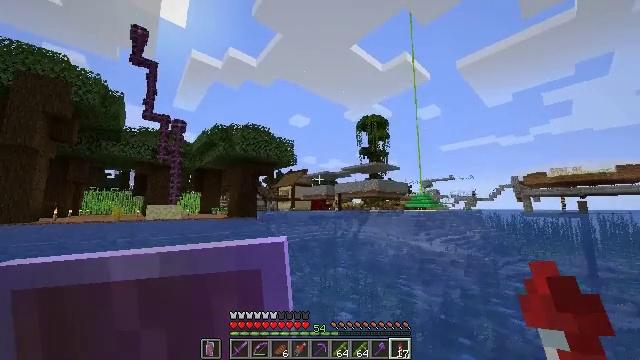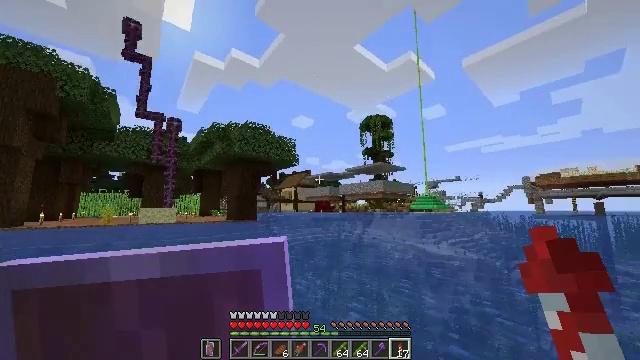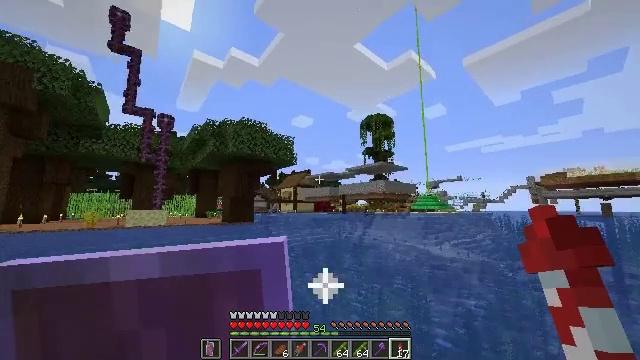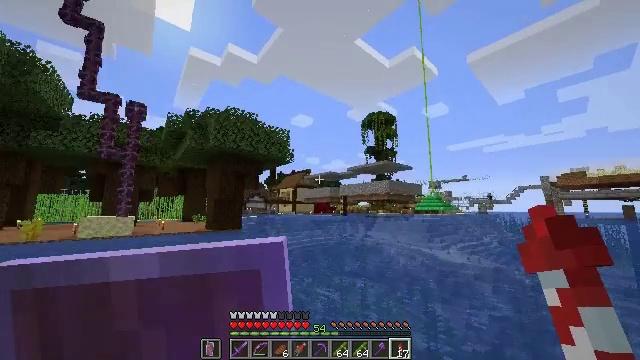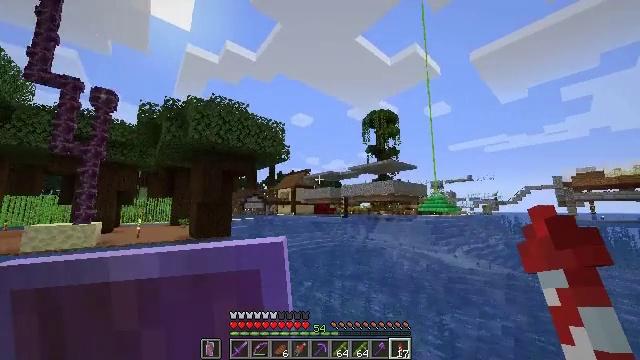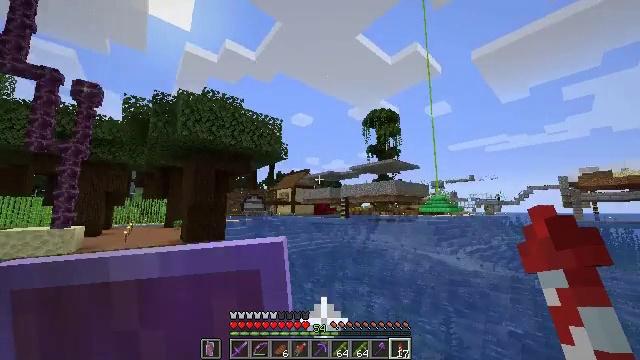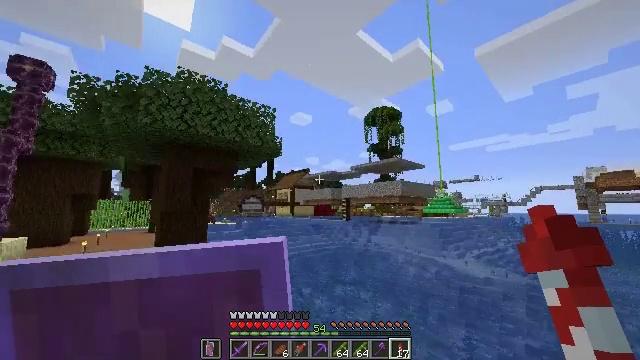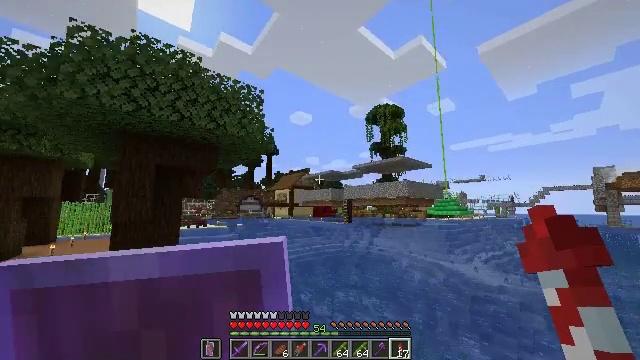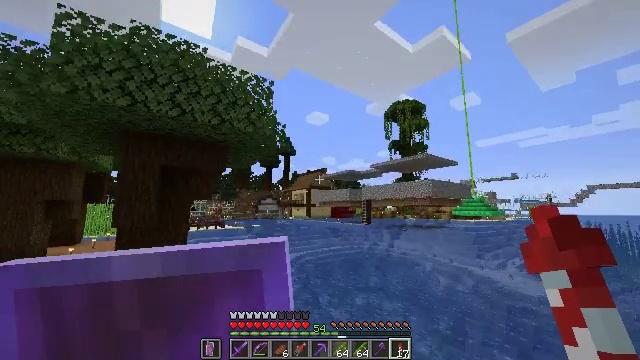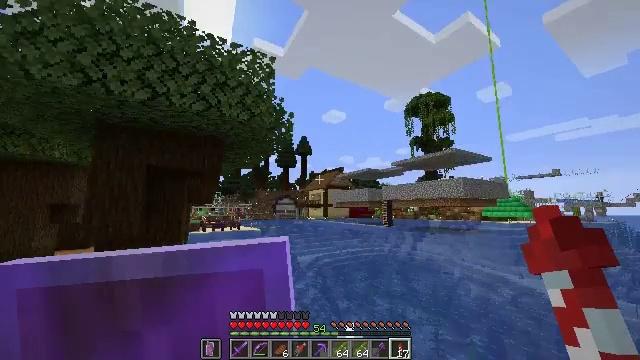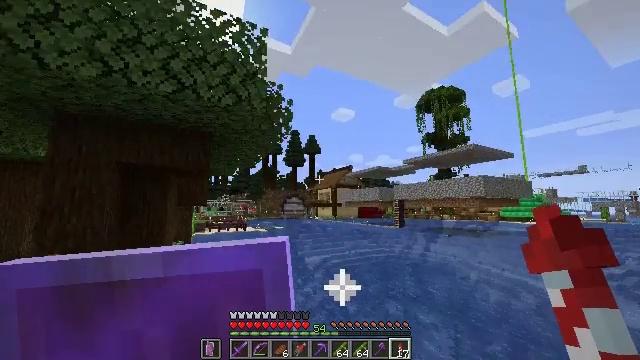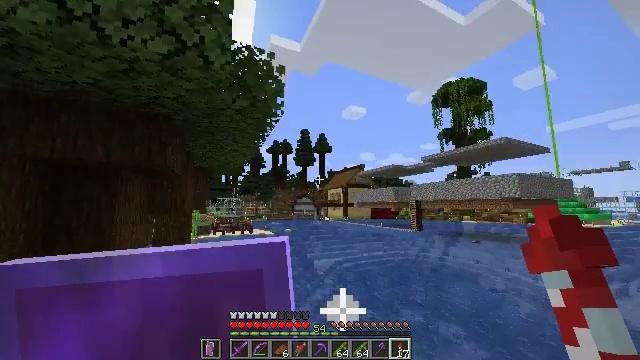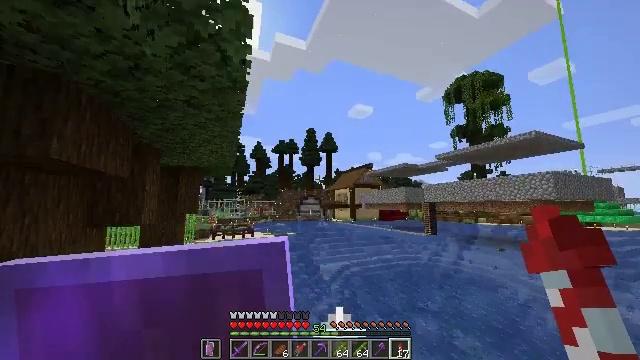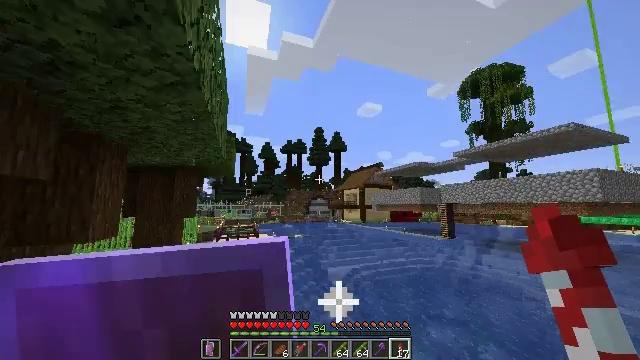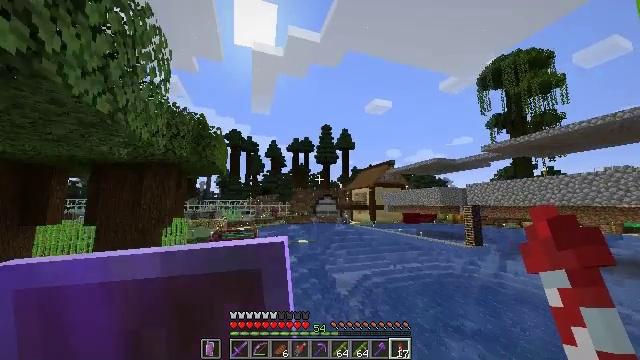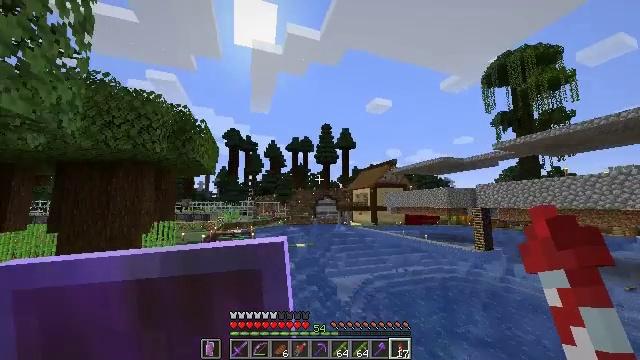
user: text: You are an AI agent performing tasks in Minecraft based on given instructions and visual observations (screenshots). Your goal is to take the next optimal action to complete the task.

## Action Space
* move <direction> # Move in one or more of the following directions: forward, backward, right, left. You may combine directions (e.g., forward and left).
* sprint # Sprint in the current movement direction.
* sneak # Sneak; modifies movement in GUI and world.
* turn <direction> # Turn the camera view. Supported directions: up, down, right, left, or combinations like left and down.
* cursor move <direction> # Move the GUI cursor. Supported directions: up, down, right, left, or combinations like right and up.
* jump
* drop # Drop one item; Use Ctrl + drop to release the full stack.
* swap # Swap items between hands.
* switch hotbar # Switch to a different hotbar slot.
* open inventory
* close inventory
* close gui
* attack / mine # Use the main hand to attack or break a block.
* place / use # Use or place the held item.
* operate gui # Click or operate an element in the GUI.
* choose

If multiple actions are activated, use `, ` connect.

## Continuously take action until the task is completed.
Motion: motion action
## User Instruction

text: Left click to mine the brown shulker box.
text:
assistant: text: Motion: move forward, sprint
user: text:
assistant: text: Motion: move forward, sprint
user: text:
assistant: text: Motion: move forward, sprint
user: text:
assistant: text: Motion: move forward, sprint
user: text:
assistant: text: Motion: move forward, sprint
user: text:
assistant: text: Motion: move forward, sprint
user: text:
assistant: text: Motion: move forward, sprint
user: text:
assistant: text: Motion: move forward, sprint, turn left
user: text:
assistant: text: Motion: move forward, sprint, turn left
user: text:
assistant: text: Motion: move forward, sprint, turn left
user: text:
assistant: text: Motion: move forward, sprint, turn left
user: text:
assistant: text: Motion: move forward, sprint, turn left
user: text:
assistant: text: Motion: move forward, sprint, turn left
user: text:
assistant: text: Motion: move forward, sprint, turn left
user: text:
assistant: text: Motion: move forward, sprint
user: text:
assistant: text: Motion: move forward, sprint
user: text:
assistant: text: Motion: move forward, sprint
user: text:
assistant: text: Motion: move forward, sprint
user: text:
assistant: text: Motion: move forward, sprint
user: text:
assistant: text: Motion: move forward, sprint, turn left
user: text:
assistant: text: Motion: move forward, sprint
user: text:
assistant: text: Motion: move forward, sprint, turn left
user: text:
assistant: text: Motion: move forward, sprint
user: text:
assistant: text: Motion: move forward, sprint
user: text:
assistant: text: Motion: move forward, sprint
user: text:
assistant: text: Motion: move forward, sprint
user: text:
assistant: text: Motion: move forward, sprint
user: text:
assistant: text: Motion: move forward, sprint
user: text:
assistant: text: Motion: move forward, sprint
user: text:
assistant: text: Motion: move forward, sprint